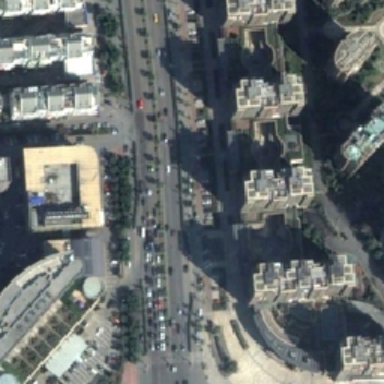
Some tall buildings have cars on both sides of the road .